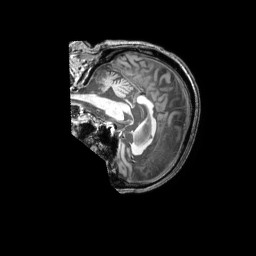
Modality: T1w
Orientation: sagittal
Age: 78
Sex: male
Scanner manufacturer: philips
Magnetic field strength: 3 T
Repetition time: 0.009895 s
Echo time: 0.004603 s